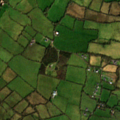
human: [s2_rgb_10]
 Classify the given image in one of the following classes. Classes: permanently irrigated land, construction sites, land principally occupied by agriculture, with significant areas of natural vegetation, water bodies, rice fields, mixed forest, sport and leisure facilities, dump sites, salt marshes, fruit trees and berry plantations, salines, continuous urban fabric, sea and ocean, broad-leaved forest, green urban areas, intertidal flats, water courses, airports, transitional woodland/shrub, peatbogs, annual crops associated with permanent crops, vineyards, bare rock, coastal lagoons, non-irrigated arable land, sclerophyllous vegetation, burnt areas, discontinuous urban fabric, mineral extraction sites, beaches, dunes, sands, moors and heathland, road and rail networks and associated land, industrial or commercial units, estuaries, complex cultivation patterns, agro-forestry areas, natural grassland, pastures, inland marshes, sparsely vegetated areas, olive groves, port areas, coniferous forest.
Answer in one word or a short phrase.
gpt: pastures